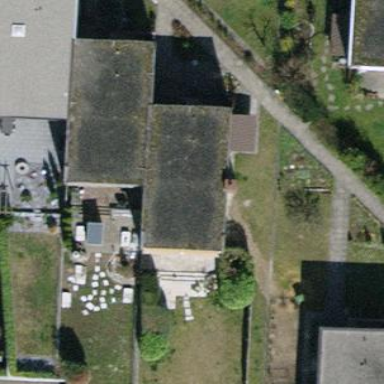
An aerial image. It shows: Terrace building.